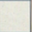
Piece: xx